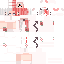
A female human skin with pale skin, wearing brown long hair dressed in a blue hoodie and black skirt, featuring a closed mouth.